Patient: sex F, age 62
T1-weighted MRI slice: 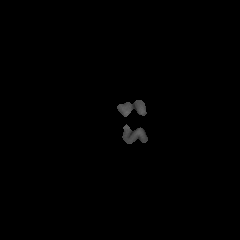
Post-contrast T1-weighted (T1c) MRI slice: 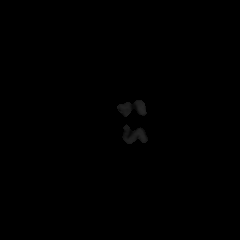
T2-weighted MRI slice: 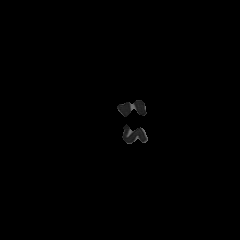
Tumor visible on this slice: no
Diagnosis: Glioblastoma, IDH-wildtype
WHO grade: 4